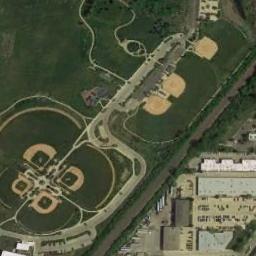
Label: baseball_diamond